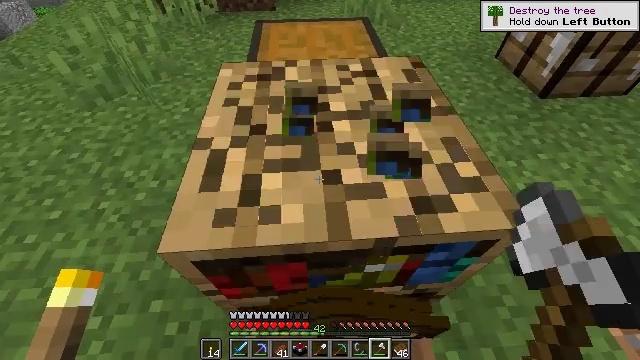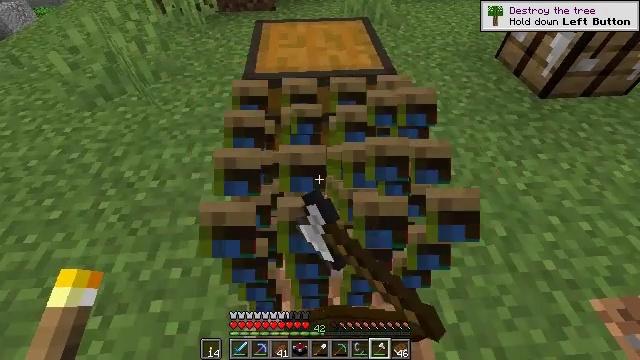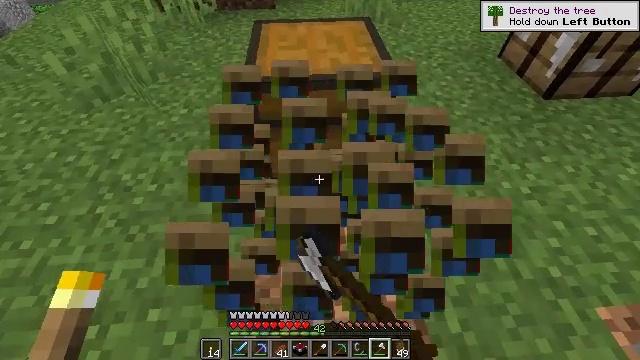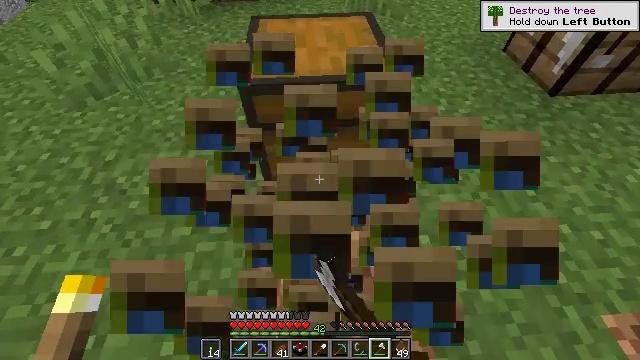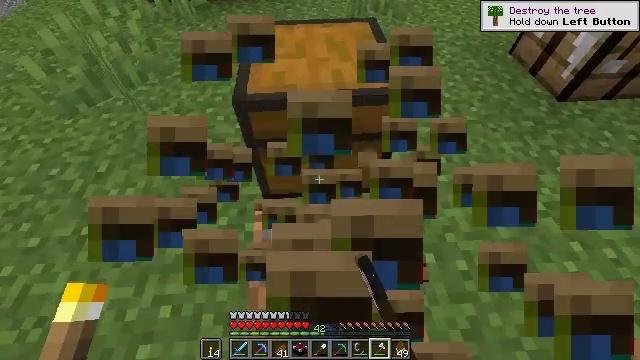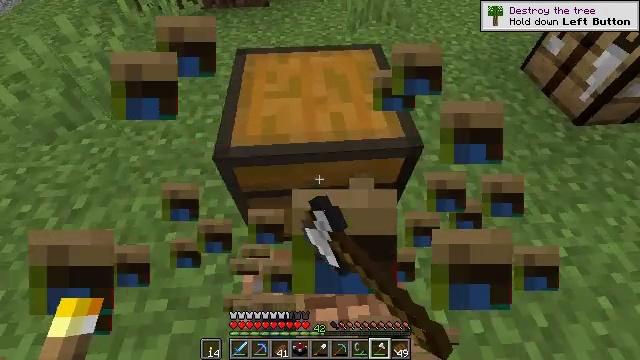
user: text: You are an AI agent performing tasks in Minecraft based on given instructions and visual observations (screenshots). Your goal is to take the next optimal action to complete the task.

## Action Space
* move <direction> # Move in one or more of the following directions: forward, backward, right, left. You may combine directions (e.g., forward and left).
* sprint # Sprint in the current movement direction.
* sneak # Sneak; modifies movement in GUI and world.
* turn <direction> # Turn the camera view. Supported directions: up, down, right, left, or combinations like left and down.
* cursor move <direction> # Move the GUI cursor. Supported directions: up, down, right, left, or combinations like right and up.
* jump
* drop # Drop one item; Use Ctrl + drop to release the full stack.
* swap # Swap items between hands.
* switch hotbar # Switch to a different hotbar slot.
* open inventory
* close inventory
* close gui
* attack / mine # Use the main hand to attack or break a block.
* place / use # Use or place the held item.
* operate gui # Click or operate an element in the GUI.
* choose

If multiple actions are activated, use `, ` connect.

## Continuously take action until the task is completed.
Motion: motion action
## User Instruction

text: Collect books by breaking the bookshelf.
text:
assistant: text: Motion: attack / mine
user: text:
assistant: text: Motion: move forward, attack / mine
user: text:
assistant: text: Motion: move forward, turn down, attack / mine
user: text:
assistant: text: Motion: move forward, attack / mine
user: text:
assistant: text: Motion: move forward, attack / mine
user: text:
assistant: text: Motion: attack / mine